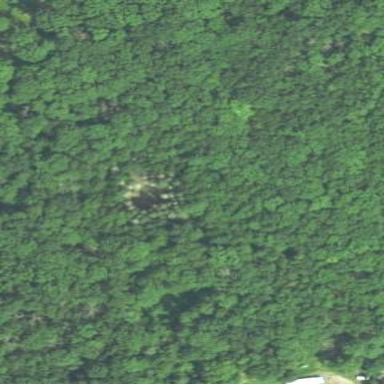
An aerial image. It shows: Woodland with needle-leaved trees.